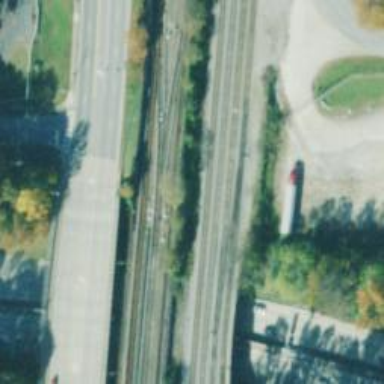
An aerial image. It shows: Railway bridge with electrified lines.